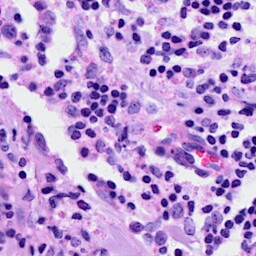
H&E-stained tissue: Breast